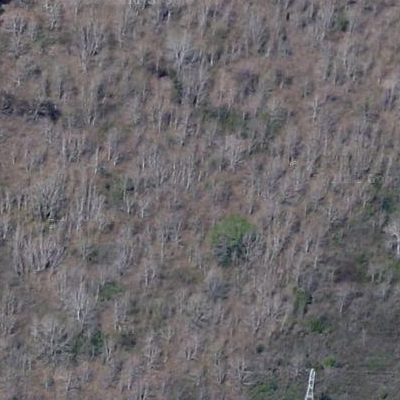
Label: Forest